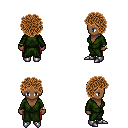
a pixel art fantasy rpg character, female body template, human, dark skin, green robe, red pants, brown curly afro hairstyle, bracelets, metal boots, four views (front, back, left, right), 2x2 character sprite sheet, small pixel art, hard edges, no anti-aliasing